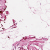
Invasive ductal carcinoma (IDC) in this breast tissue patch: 0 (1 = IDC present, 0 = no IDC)